Interaction volume radius: 5 \u00c5
Interaction volume height: 10 \u00c5
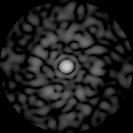
Disorder parameter: 0.7989